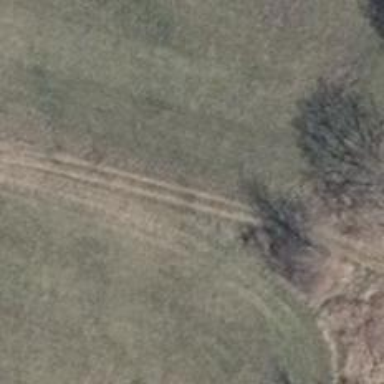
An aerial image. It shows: Track with very rough surface.